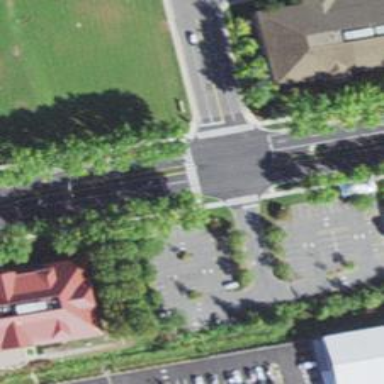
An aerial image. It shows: Marked crossing on the road.